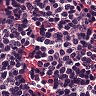
Metastatic tissue present: no